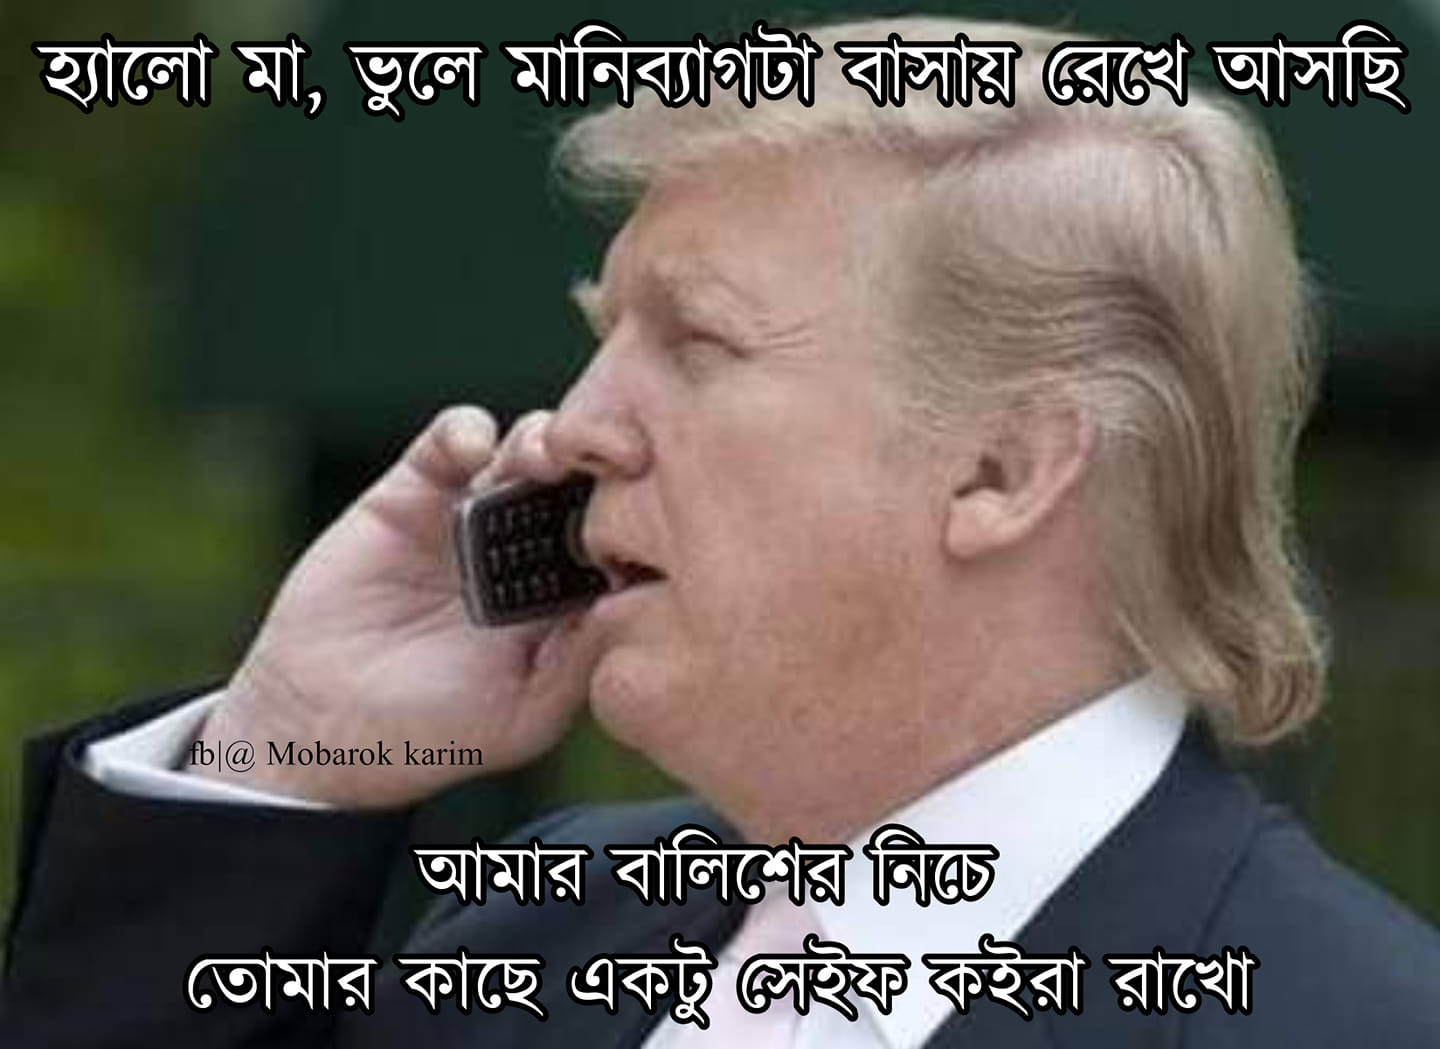
Text: হ্যালো মা, ভুলে মানিব্যাগটা বাসায় রেখে আসছি আমার বালিশের নিচে তোমার কাছে একটু সেইফ কইরা রাখো
Label: Non Hate